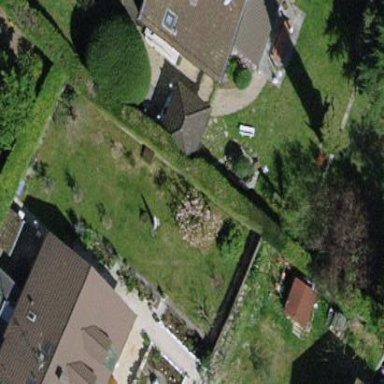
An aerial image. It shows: Garden enclosed by fence.